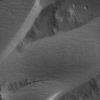
Label: not_dusty